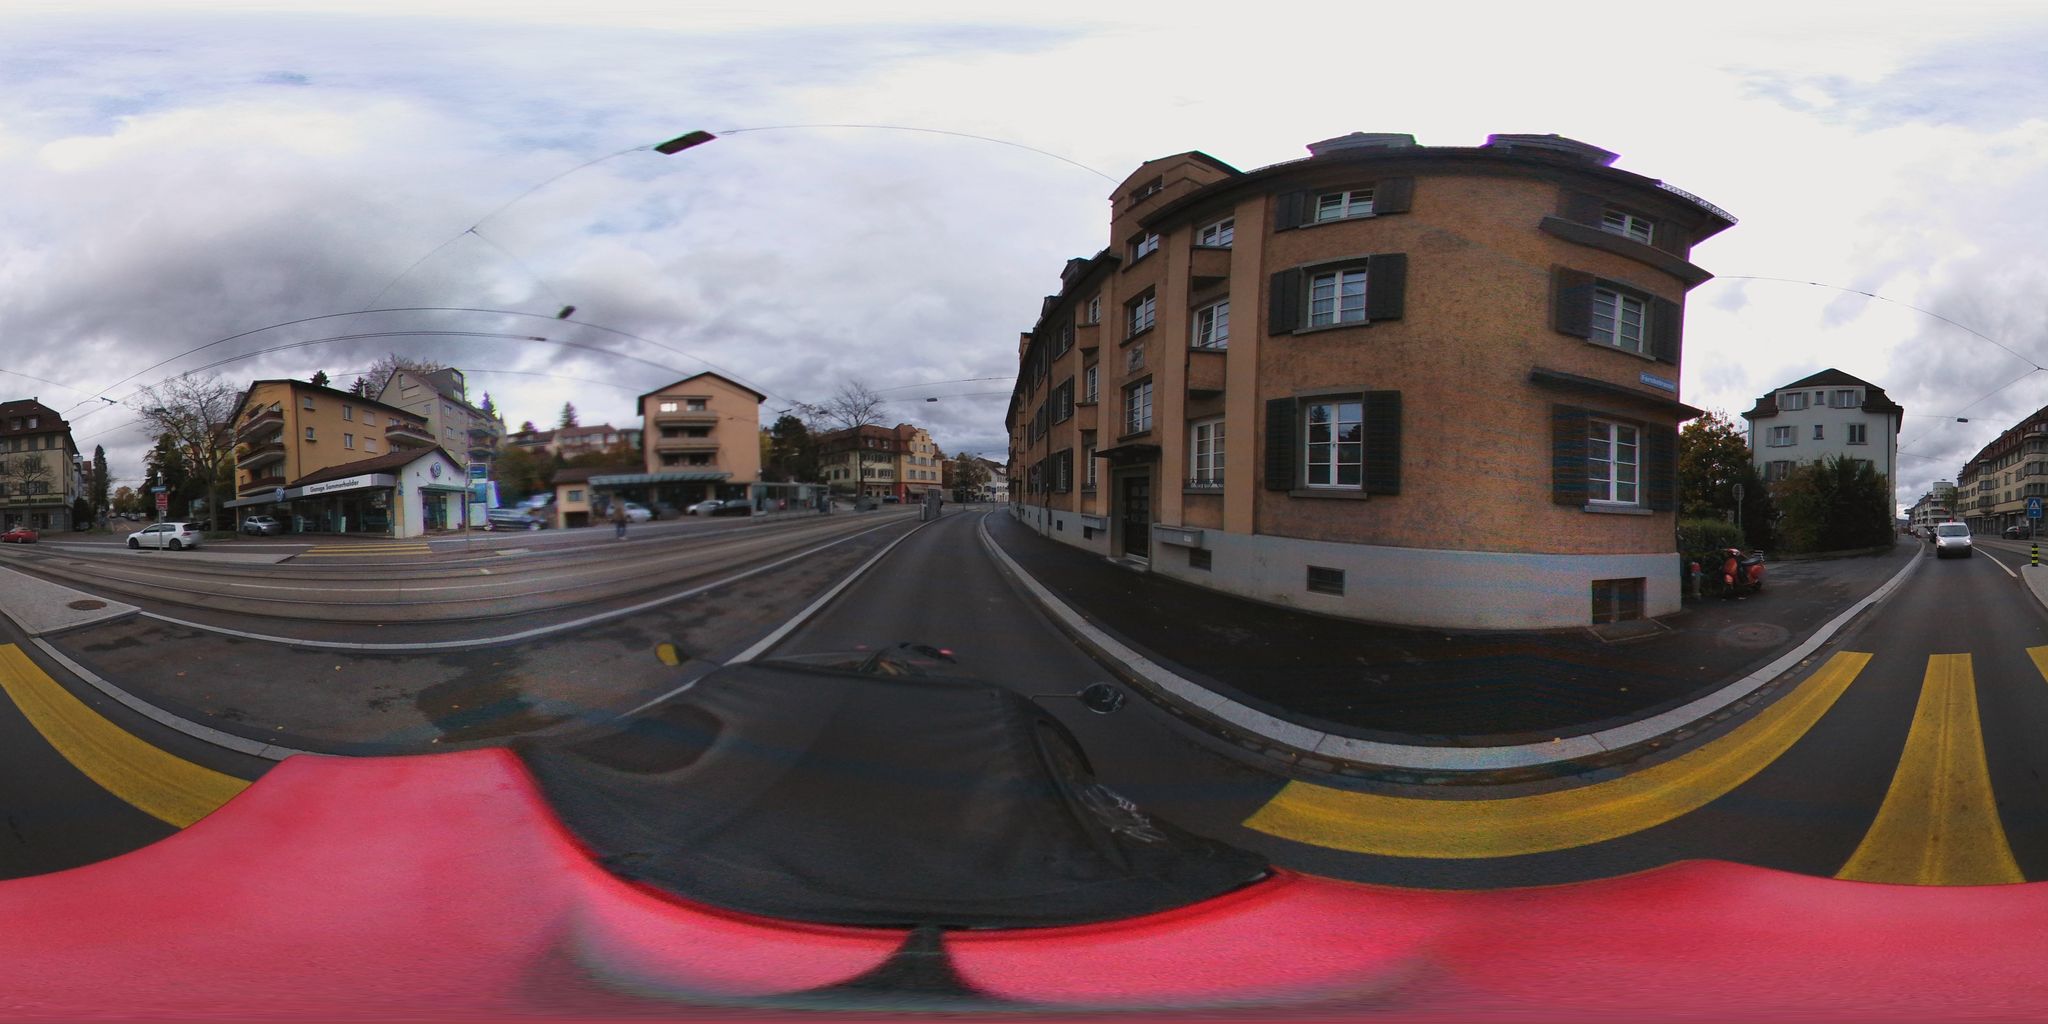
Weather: cloudy
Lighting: day
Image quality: slightly poor
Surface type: cycling surface
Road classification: secondary
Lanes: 1
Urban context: urban centre
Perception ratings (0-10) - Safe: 0.23, Lively: 4.14, Beautiful: 3.13, Boring: 4.68, Depressing: 4.78, Wealthy: 3.19